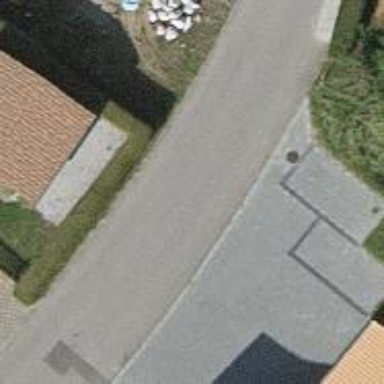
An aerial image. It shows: Residential road.